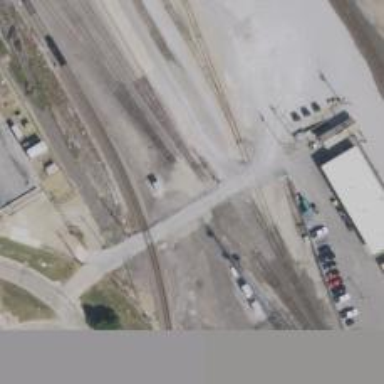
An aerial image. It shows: Level crossing along the railway.